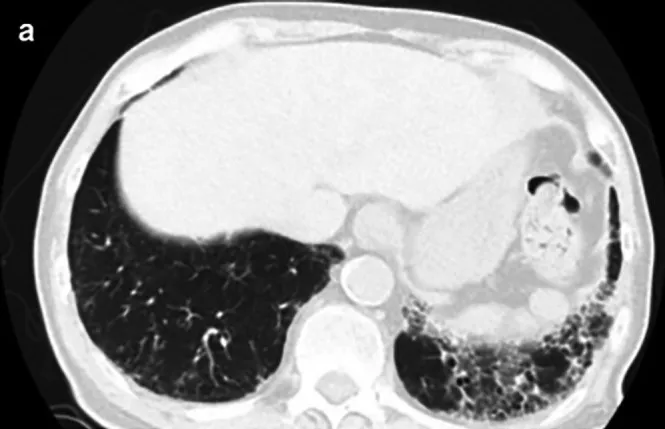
Computed tomography findings. . Plain chest CT showing the reticular pattern, and ,bronchial dilatation in the bilateral lower lung fields before therapy.
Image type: radiology (ct)